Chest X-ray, AP view. Patient: 52 years old, sex M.
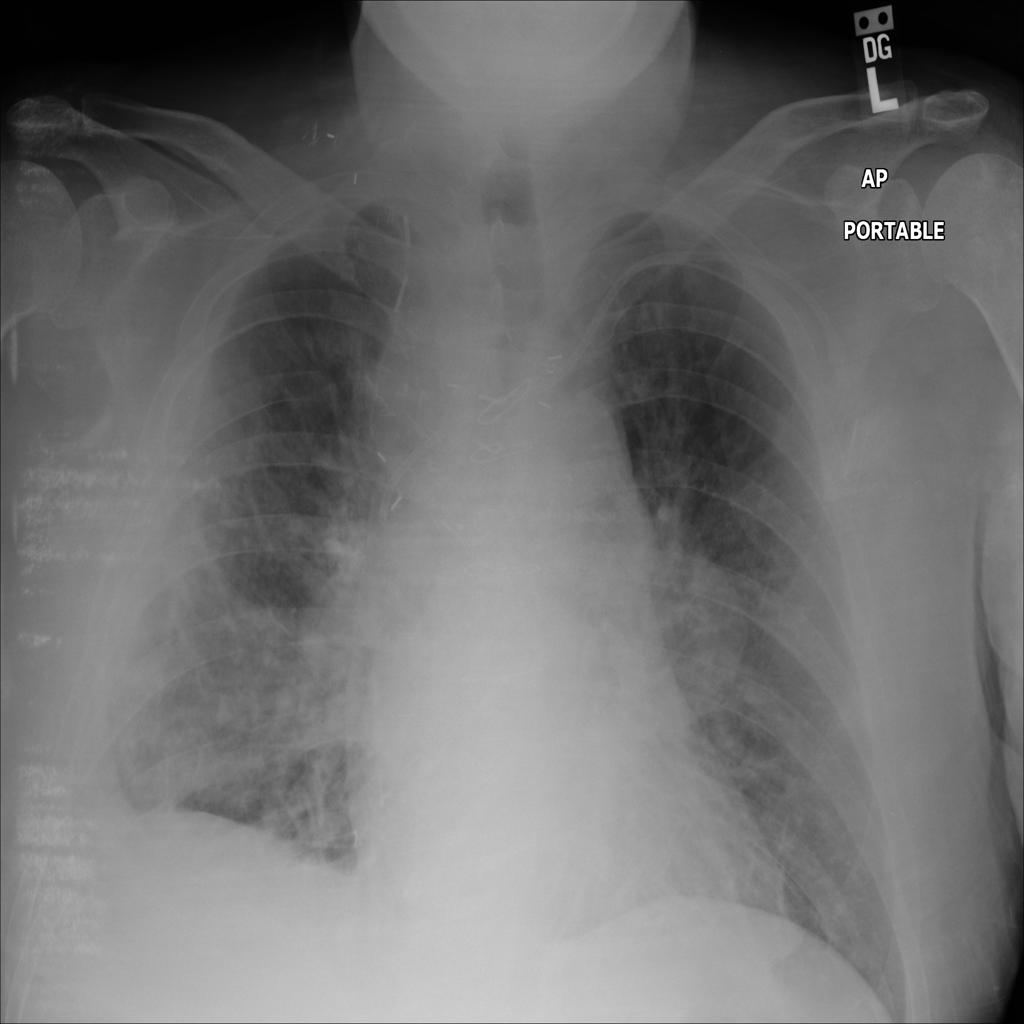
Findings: Edema, Effusion